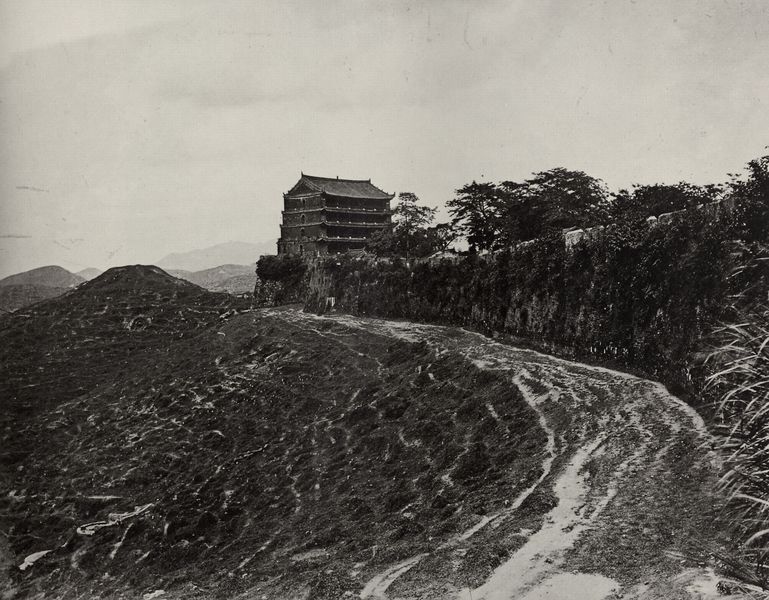
Titel: Fünfstöckige Pagoda gebaut auf der Mauer von Kanton
Künstler: Chinesischer Photograph
Schlagwörter: baum, berg, himmel, weiß, wolken, bäume, landschaft, fenster, grau, holz, schwarz, straße, ausblick, dach, gebäude, gras, haus, park, weg, wiese, alt, wand, architektur, spitze, feld, hügel, natur, schilf, strauch, wind, einsam, gebüsch, blatt, pflanze, pflanzen, turm, garten, aussicht, balkon, japan, abhang, berge, gebirge, hang, dächer, giebel, mauer, dunst, nebel, kahl, erosion, steil, winter, spitz, japanisch, hoch, grass, foto, fotografie, photographie, wandern, asien, schwarz weiss, kuppe, wei0, trüb, photo, china, kurve, gesims, bambus, stadtmauer, einfahrt, geschosse, tempel, stockwerke, pagode, holzhaus, gartenmauer, wanderweg, fußweg, satteldach, mehrstöckig, pflazen, stützmauer, pagodendach, brg, serpentine, harten, verwehung, überstehend